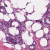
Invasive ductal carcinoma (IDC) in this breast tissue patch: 1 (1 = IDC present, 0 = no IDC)